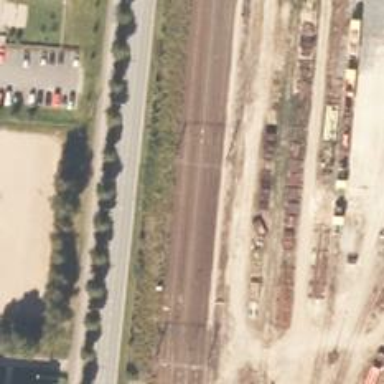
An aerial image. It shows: Railway track with continuous electrified contact line.